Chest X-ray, PA view. Patient: 51 years old, sex M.
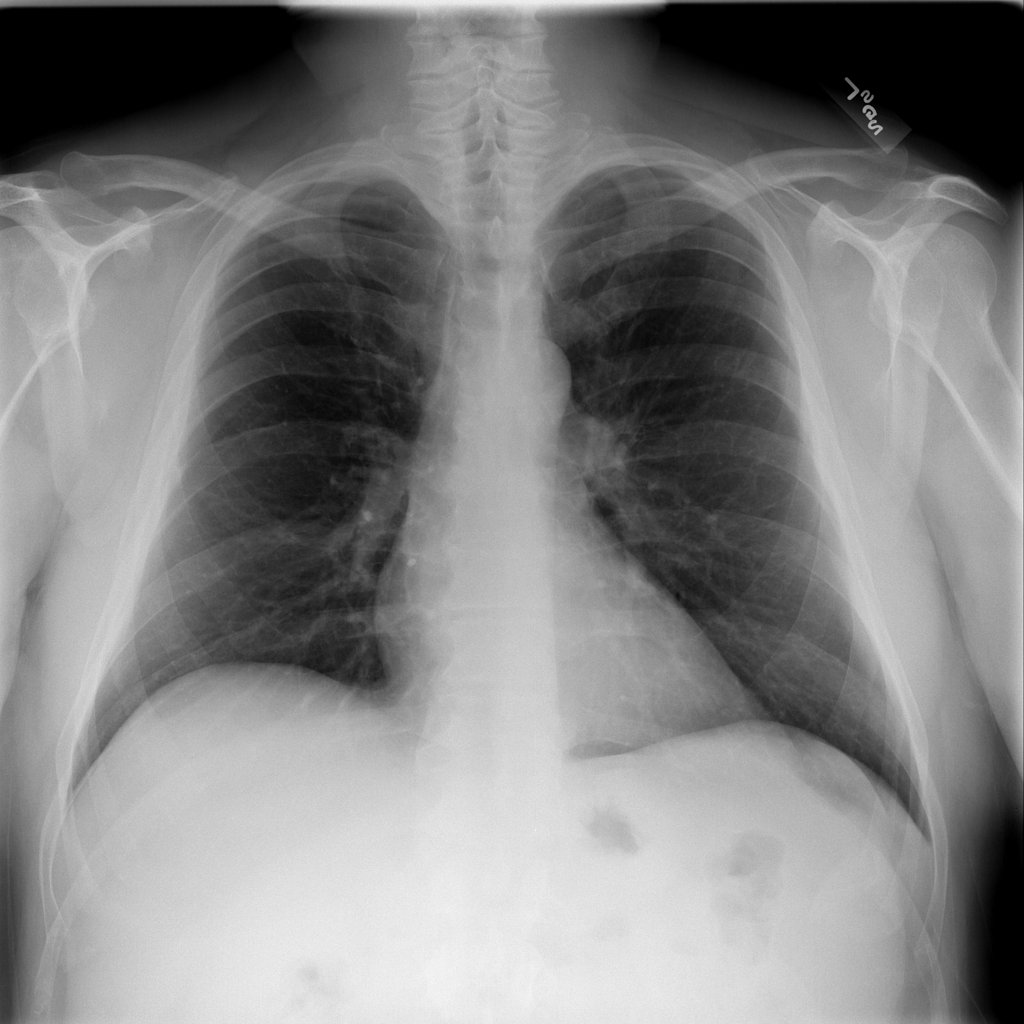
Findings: No Finding